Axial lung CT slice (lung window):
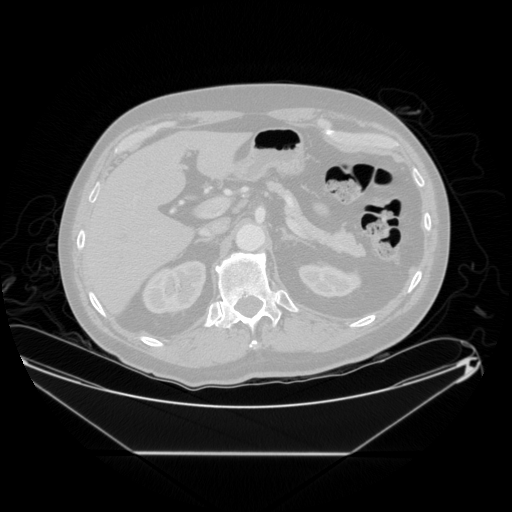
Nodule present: no